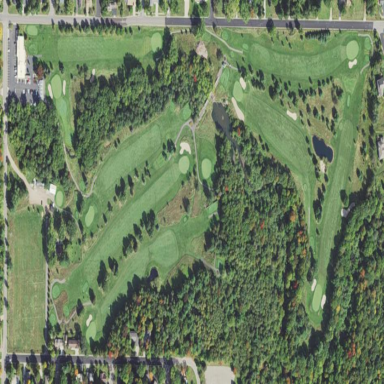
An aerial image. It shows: Golf course surrounded by greenery.